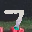
Label: 7